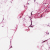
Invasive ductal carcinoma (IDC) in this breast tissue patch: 0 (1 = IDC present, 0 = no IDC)